Question: Let's focus on column. What I'm trying to do is getting all value except for "0"

Here is my query for that,
'''
$query = "SELECT DISTINCT event_table FROM embedded_page WHERE event_table <> 0 AND uid='". $uid ."'";
$result = db_query($query);
foreach ($result as $r) {
echo $r->event_table;
}
'''
I'm trying to select event_table's values with distinct to prevent duplication. but since, I'm using the operator <> for some reason, it doesn't work. when I echoed it,
if I removed the it outputs 0, giveaway_table, and poll
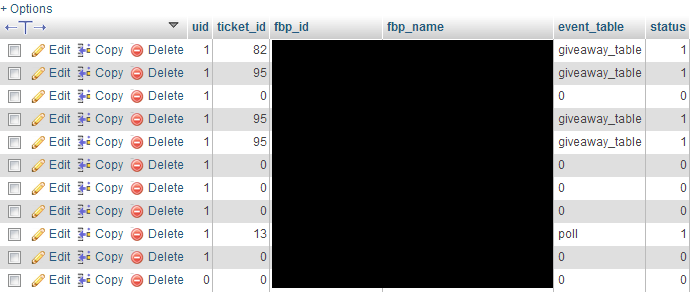
Answer: Try
'''
event_table <> '0'
'''
You are comparing to a string column, but specifying an integer value, and it appears that either PDO or your underlying database is not handling the int to string conversion in the way you expect.
Also, your code sample is vulnerable to <URL> attacks.